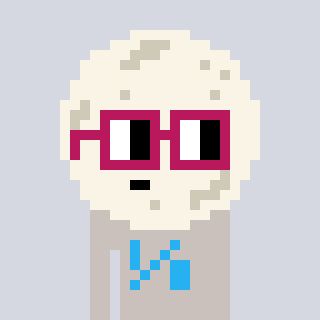
a pixel art character with square dark red glasses, a moon-shaped head and a foggrey-colored body on a cool background